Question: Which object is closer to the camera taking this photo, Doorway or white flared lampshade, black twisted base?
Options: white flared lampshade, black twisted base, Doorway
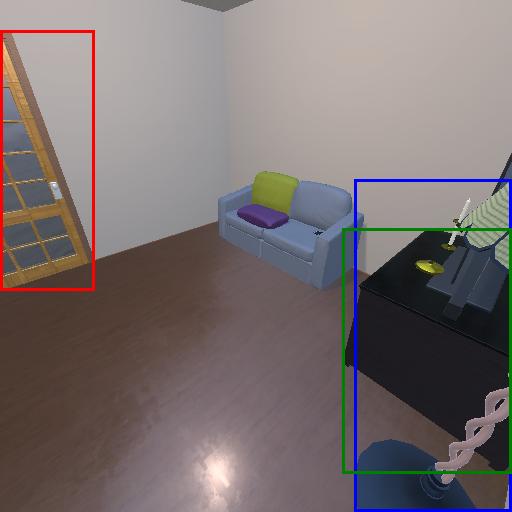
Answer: white flared lampshade, black twisted base